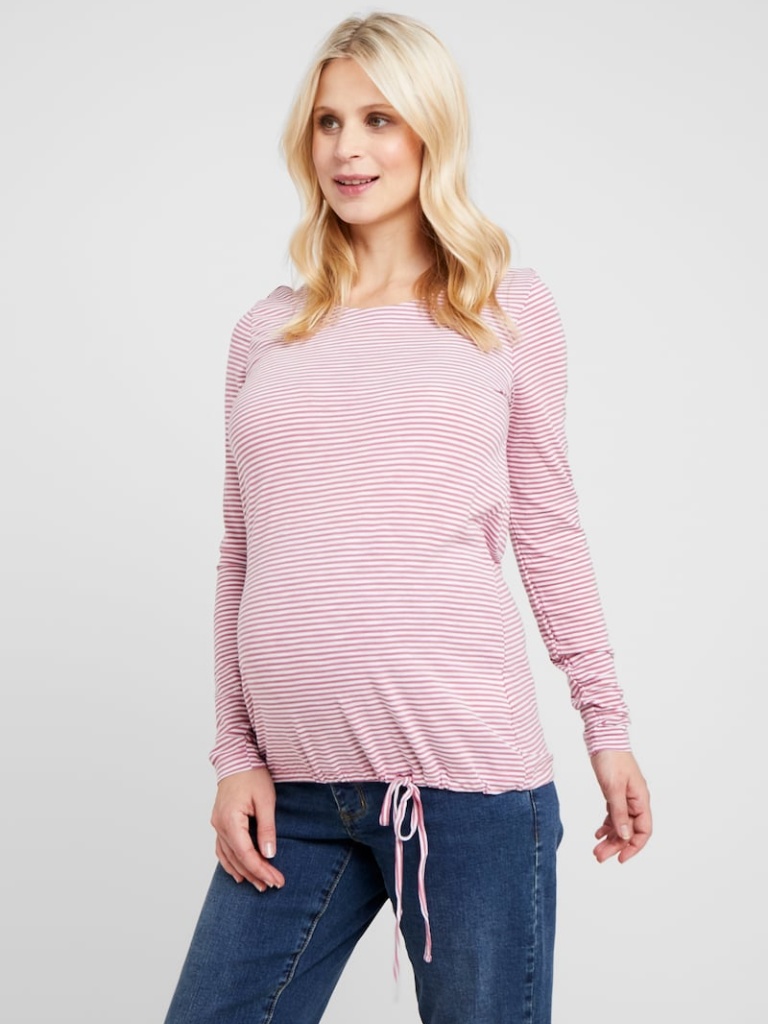
cotton relaxed a long-sleeved with the sleeves down hip length Untucked crew top